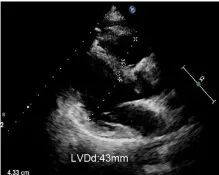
Image of case 4 (II-4) and 5 (III-4). (A,B) Case 4 and Case 5 presented a normal left ventricle on echocardiogram.
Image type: radiology (ultrasound)